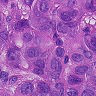
Metastatic tissue present: yes